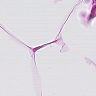
Metastatic tissue present: no